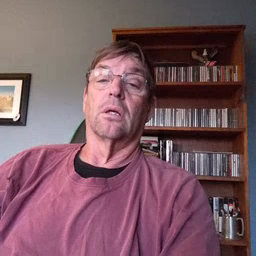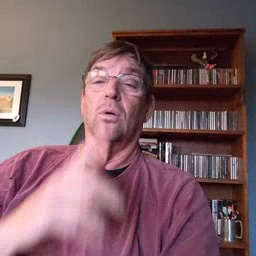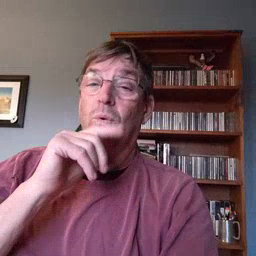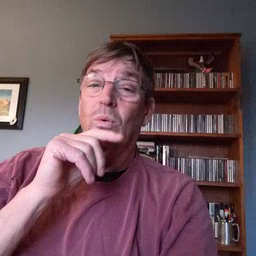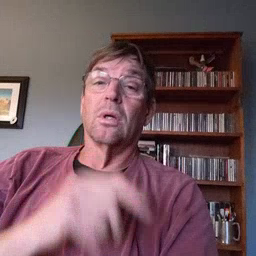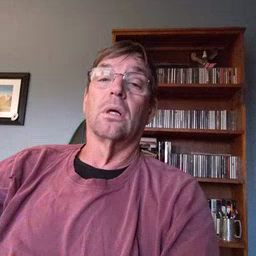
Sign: who